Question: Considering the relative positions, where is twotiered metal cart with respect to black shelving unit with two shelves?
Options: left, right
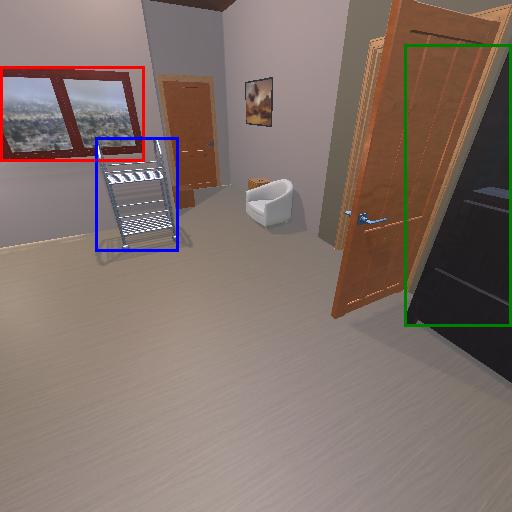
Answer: left